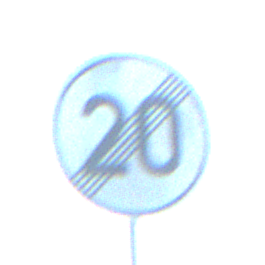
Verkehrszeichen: EndeGeschwindigkeit20
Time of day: MorningAfternoon
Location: Outdoor (Nature)
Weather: Clear
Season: NotSpecified
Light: Natural